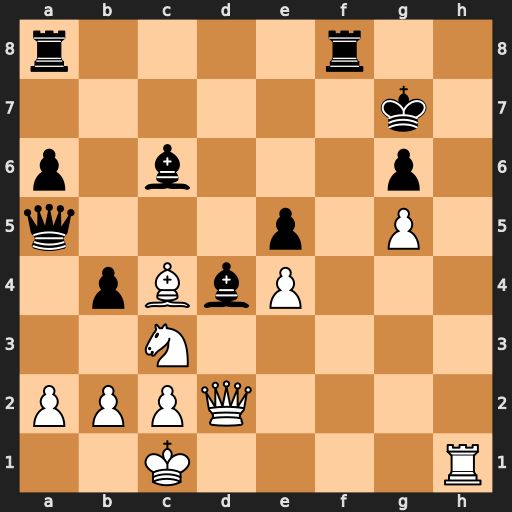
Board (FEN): r4r2/6k1/p1b3p1/q3p1P1/1pBbP3/2N5/PPPQ4/2K4R
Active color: w
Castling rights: -
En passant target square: -
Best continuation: Rh7+ Kxh7 Qh2+ Kg7 Qh6#